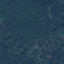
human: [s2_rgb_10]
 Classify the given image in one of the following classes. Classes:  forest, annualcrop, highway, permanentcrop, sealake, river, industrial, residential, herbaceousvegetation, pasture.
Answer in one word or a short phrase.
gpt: Forest